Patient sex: M
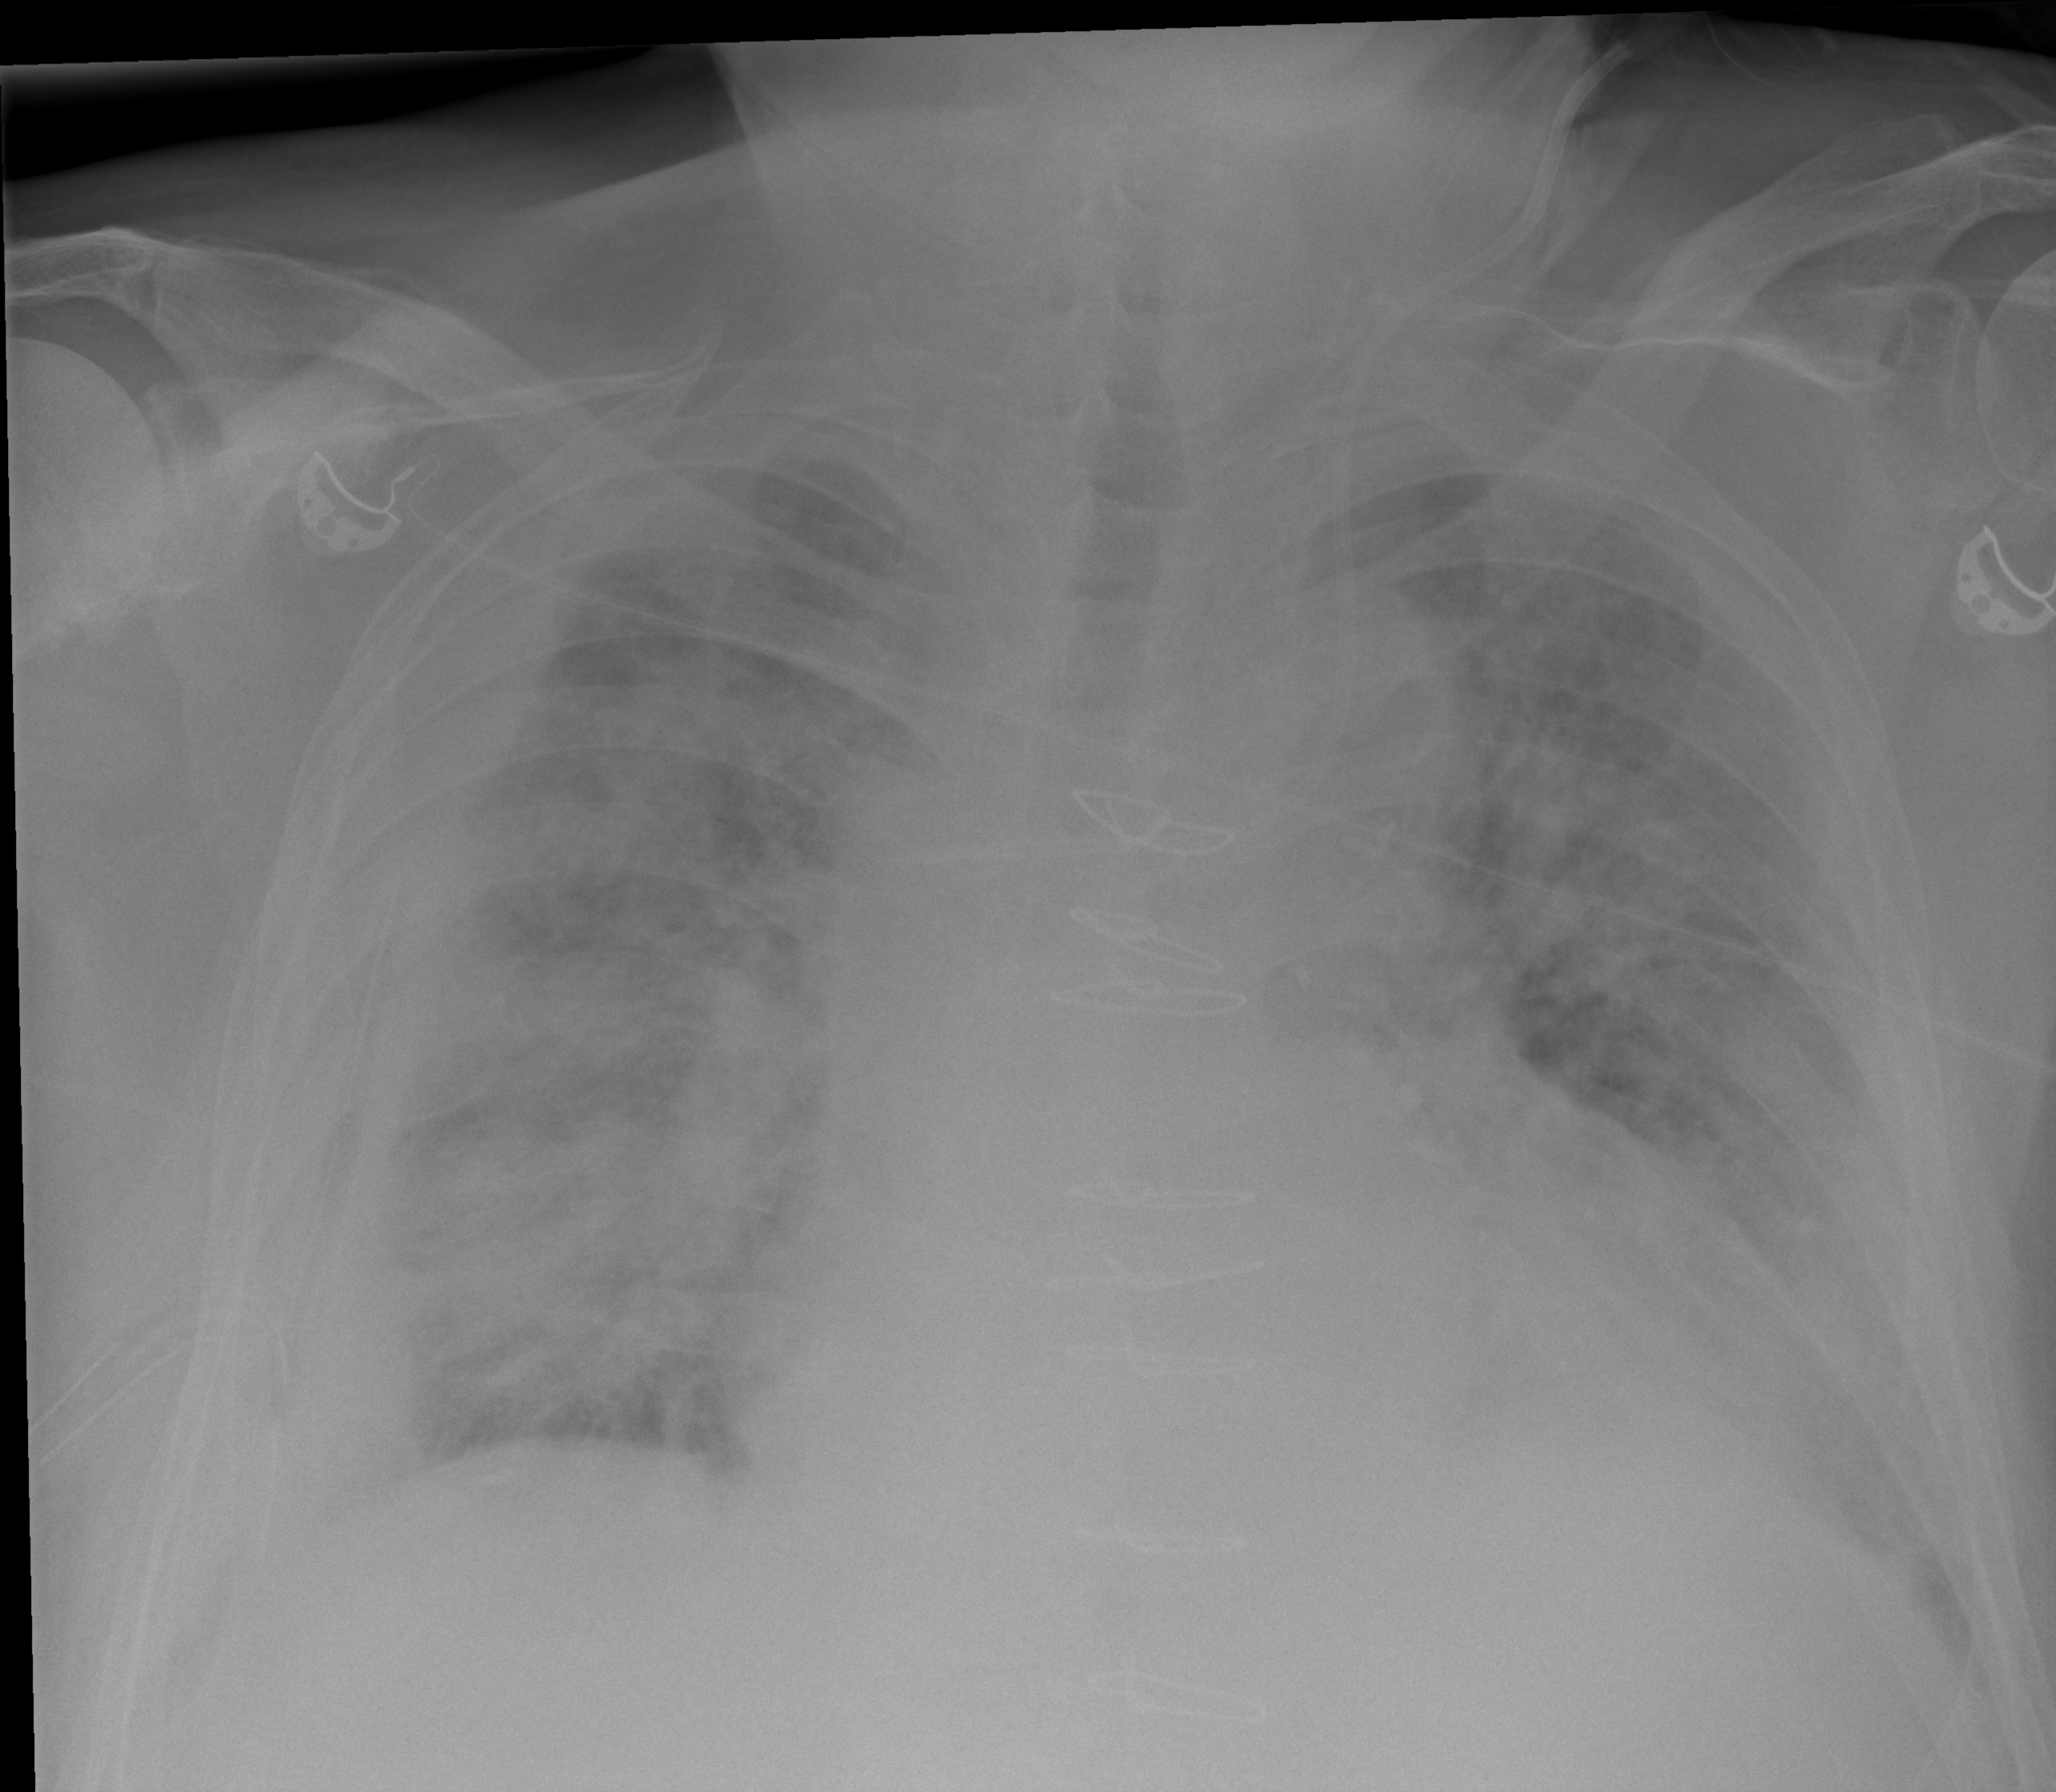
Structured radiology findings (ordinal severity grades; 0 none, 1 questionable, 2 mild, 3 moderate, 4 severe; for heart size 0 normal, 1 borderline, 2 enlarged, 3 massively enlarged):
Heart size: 2
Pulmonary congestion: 3
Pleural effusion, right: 3
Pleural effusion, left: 2
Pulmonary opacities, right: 3
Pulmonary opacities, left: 3
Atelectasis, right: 2
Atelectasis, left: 2